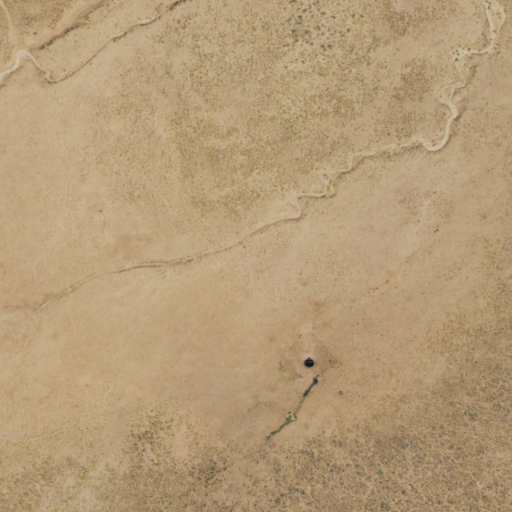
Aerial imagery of valley in Colorado named Marshall Gulch containing shrub and grassland